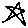
Label: star